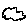
Label: cloud